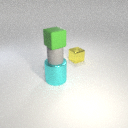
large cyan metal cylinder below small green rubber cube